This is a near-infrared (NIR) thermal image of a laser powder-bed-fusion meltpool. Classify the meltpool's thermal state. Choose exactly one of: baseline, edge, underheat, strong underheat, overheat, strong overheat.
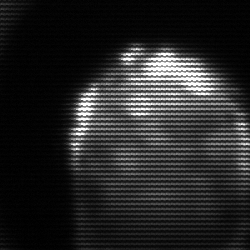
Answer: edge